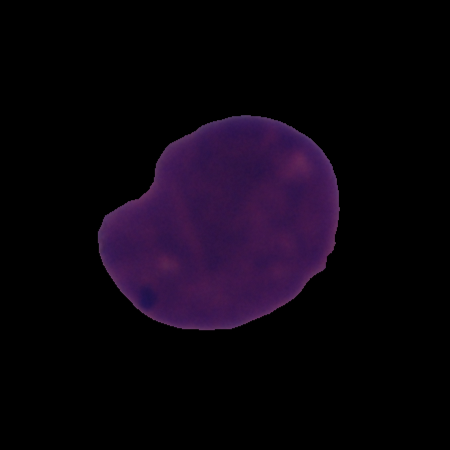
Label: cancer